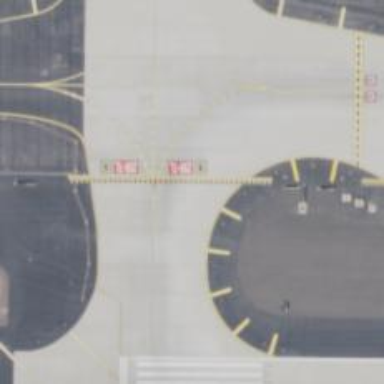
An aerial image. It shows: Image of taxiway at airport.